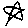
Label: star